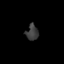
Tissue: skin
Cell type: Epithelial cells
Senescence score: 0.1424
Nuclear area (px): 184
Mean DAPI intensity: 60.359